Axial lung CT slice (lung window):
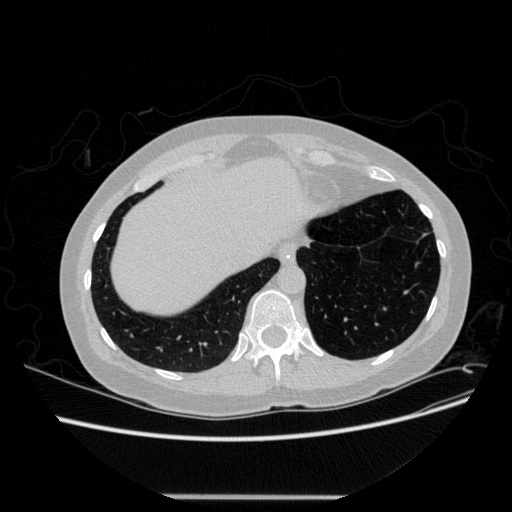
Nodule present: no